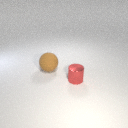
small red metal cylinder in front of large brown rubber sphere